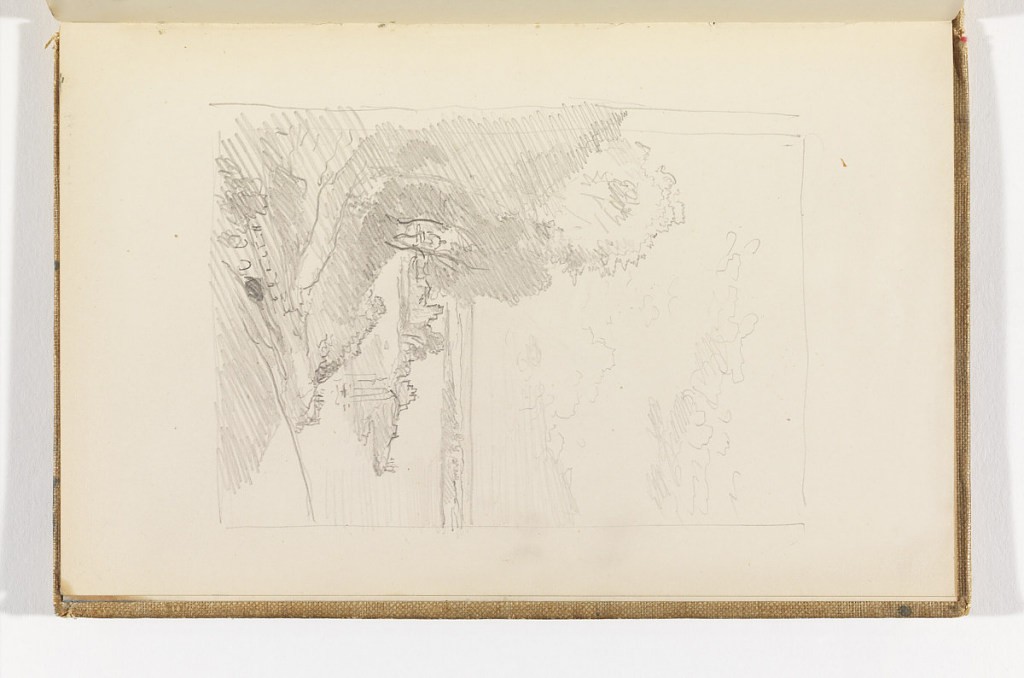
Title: Tree Covered Hillside Looking toward Harbor Town and Ocean
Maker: William Trost Richards, American, 1833–1905
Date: after 1878
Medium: Graphite on cream wove paper
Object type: Sketchbook folio
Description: View from hilltop. In lower left, outline of a bridge with (possible) train, a series of two tree-topped hills. Behind hills, in center of composition, outlines of town on shoreline. Across the river (possible) outlines of more structures.